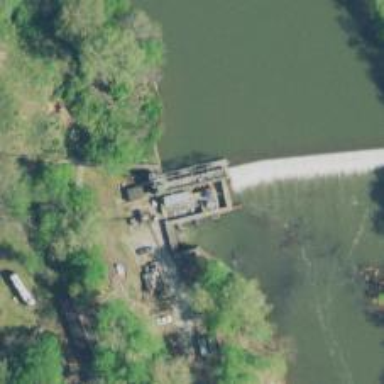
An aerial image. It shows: Hydro power generator using water-storage method.